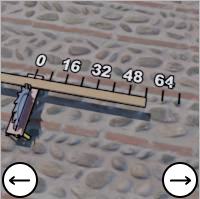
Task: length
Answer: 56
First scale value: 16.0